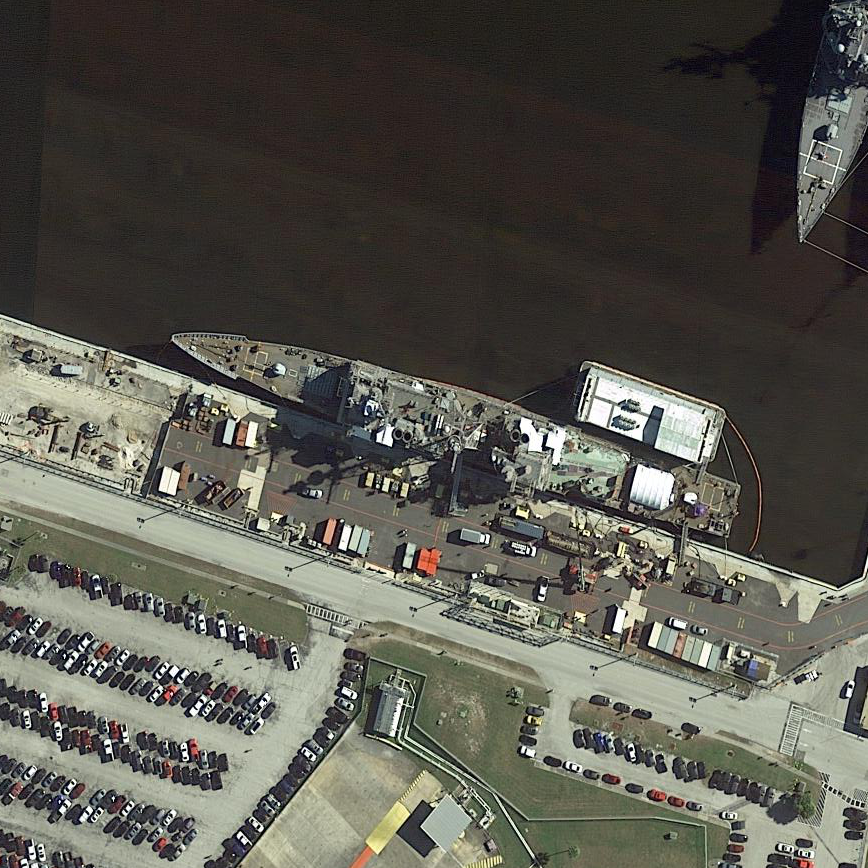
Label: cruiser